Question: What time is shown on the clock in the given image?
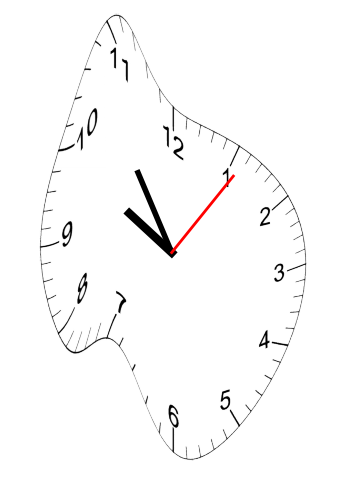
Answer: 09:54:06